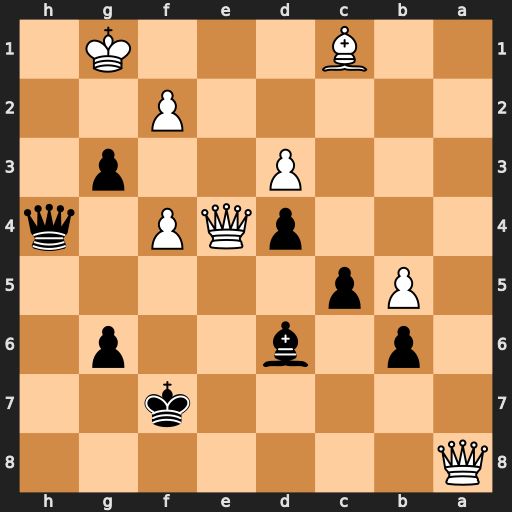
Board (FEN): Q7/5k2/1p1b2p1/1Pp5/3pQP1q/3P2p1/5P2/2B3K1
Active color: b
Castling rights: -
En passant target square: -
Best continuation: Qh2+ Kf1 Qxf2#